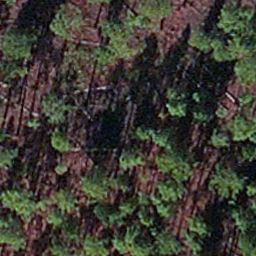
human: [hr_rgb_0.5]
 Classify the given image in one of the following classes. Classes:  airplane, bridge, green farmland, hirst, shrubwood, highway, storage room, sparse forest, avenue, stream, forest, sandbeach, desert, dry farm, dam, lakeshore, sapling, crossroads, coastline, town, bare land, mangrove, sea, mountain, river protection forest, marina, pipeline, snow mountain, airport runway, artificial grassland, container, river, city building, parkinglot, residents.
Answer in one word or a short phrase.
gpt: sapling